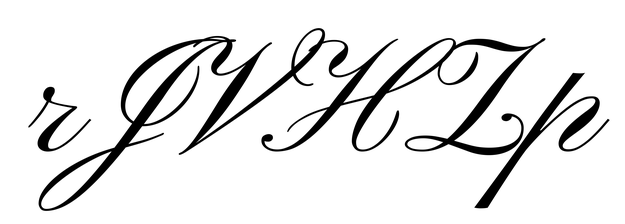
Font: PinyonScript-Regular